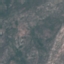
Land use / land cover: HerbaceousVegetation